Field crop: tomato
Growth stage: 2
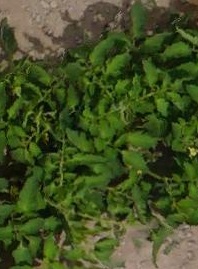
Species: tomato